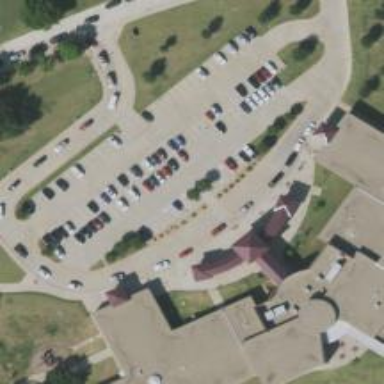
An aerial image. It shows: Parking space is available.